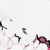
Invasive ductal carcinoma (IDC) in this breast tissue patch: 0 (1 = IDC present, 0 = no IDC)